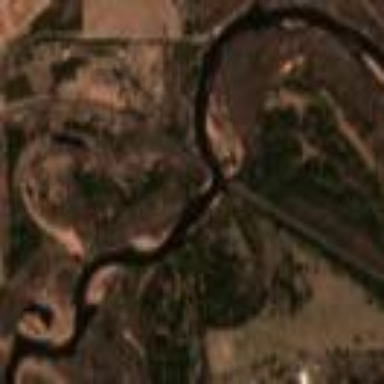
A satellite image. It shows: River flowing through the landscape.